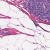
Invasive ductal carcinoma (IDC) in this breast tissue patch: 0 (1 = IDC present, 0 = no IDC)